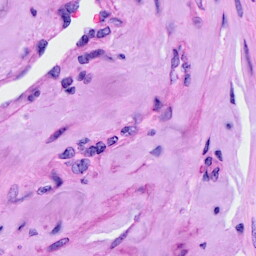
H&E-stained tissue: Cervix